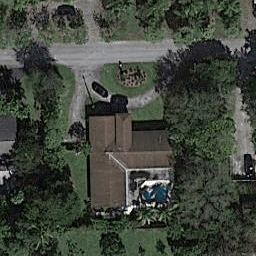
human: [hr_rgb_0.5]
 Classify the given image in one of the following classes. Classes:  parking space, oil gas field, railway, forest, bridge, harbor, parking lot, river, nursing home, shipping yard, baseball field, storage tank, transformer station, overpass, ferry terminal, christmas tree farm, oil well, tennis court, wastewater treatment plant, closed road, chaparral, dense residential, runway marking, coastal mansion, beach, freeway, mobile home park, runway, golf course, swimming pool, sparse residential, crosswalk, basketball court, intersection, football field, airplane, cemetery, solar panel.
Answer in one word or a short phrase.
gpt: sparse residential